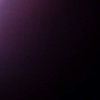
Label: space